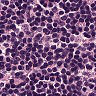
Metastatic tissue present: no